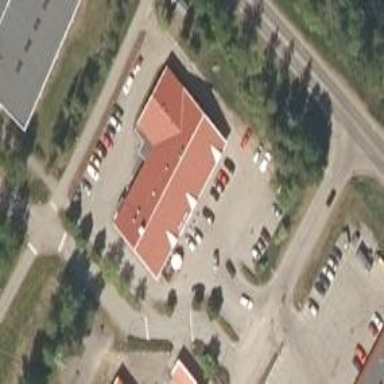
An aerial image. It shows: Commercial building with gabled roof.